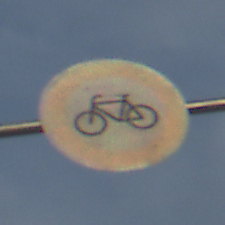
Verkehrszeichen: VerbotRadverkehr
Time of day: SunriseSunset
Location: Outdoor (Nature)
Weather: PartlyCloudy
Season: NotSpecified
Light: Natural